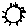
Label: sun